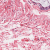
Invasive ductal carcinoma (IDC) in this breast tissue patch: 0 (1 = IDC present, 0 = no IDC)